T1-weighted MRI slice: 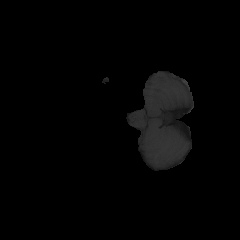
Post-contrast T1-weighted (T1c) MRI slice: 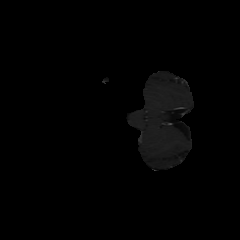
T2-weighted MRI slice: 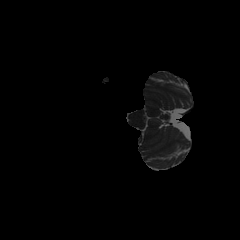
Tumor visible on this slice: no